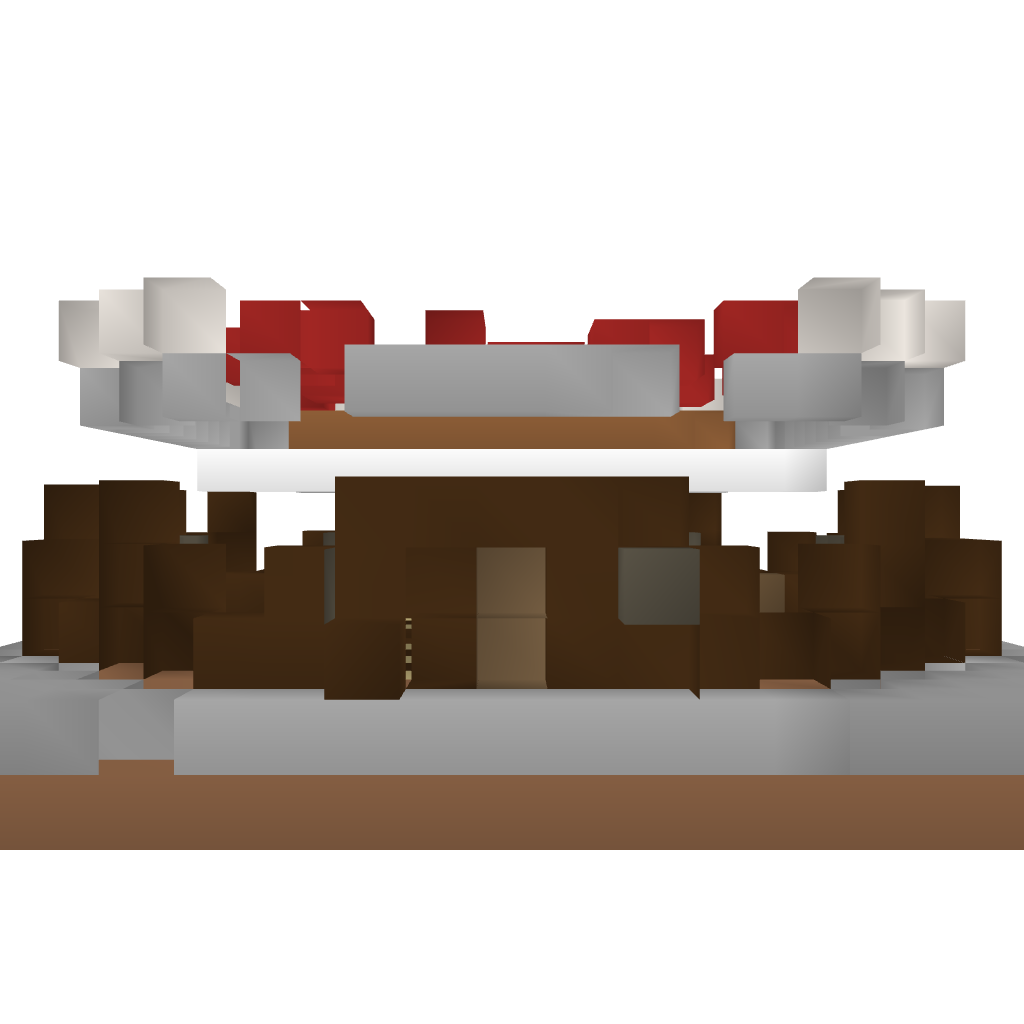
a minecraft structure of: Cake Shop